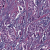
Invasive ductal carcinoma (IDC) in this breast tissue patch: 1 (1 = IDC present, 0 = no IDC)